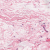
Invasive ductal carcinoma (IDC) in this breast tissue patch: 0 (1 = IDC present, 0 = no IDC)